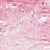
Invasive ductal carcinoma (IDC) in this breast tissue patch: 0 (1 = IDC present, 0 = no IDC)